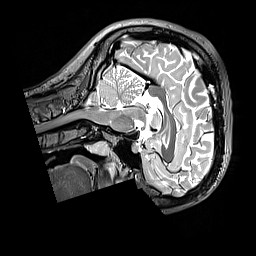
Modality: T2w
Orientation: sagittal
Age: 22
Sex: female
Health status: healthy
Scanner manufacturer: siemens
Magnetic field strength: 3 T
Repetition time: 3.2 s
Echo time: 0.568 s